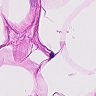
Metastatic tissue present: no